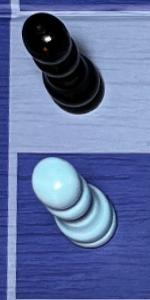
Label: Pawn_White